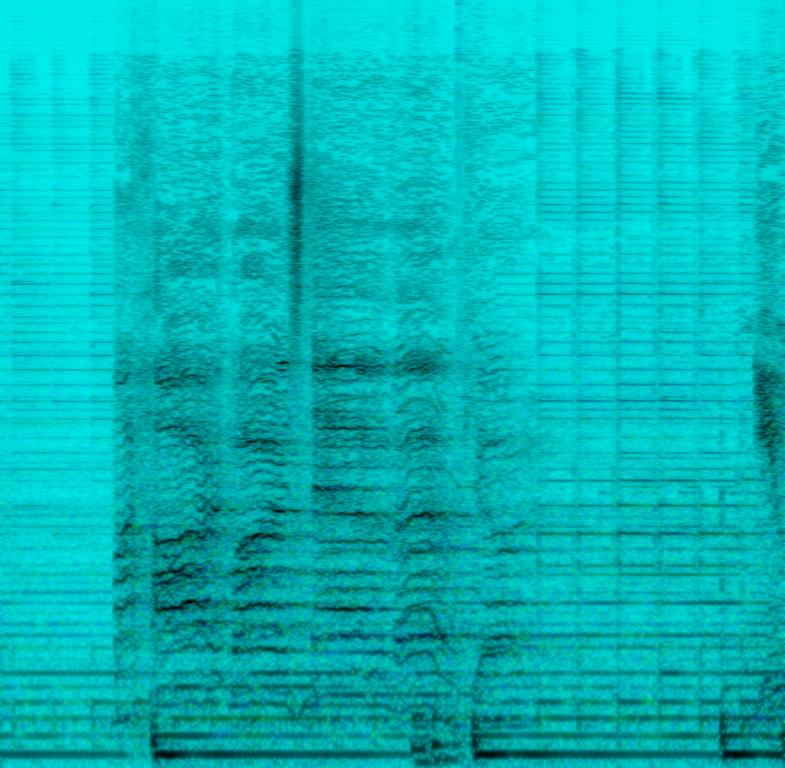
This is a quintessentially folk-rock song, with at least a three-part country-folk harmony. There is an acoustic guitar arpeggio throughout the clip, and a powerful stab on the bass strings every second bar. The song feels sombre, in a way.